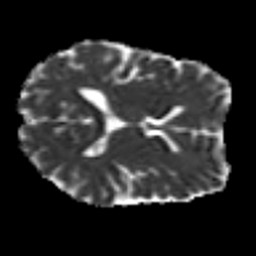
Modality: MD
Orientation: axial
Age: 41
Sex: female
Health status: healthy
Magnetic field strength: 3 T
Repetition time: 8.4 s
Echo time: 0.0926 s